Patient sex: M
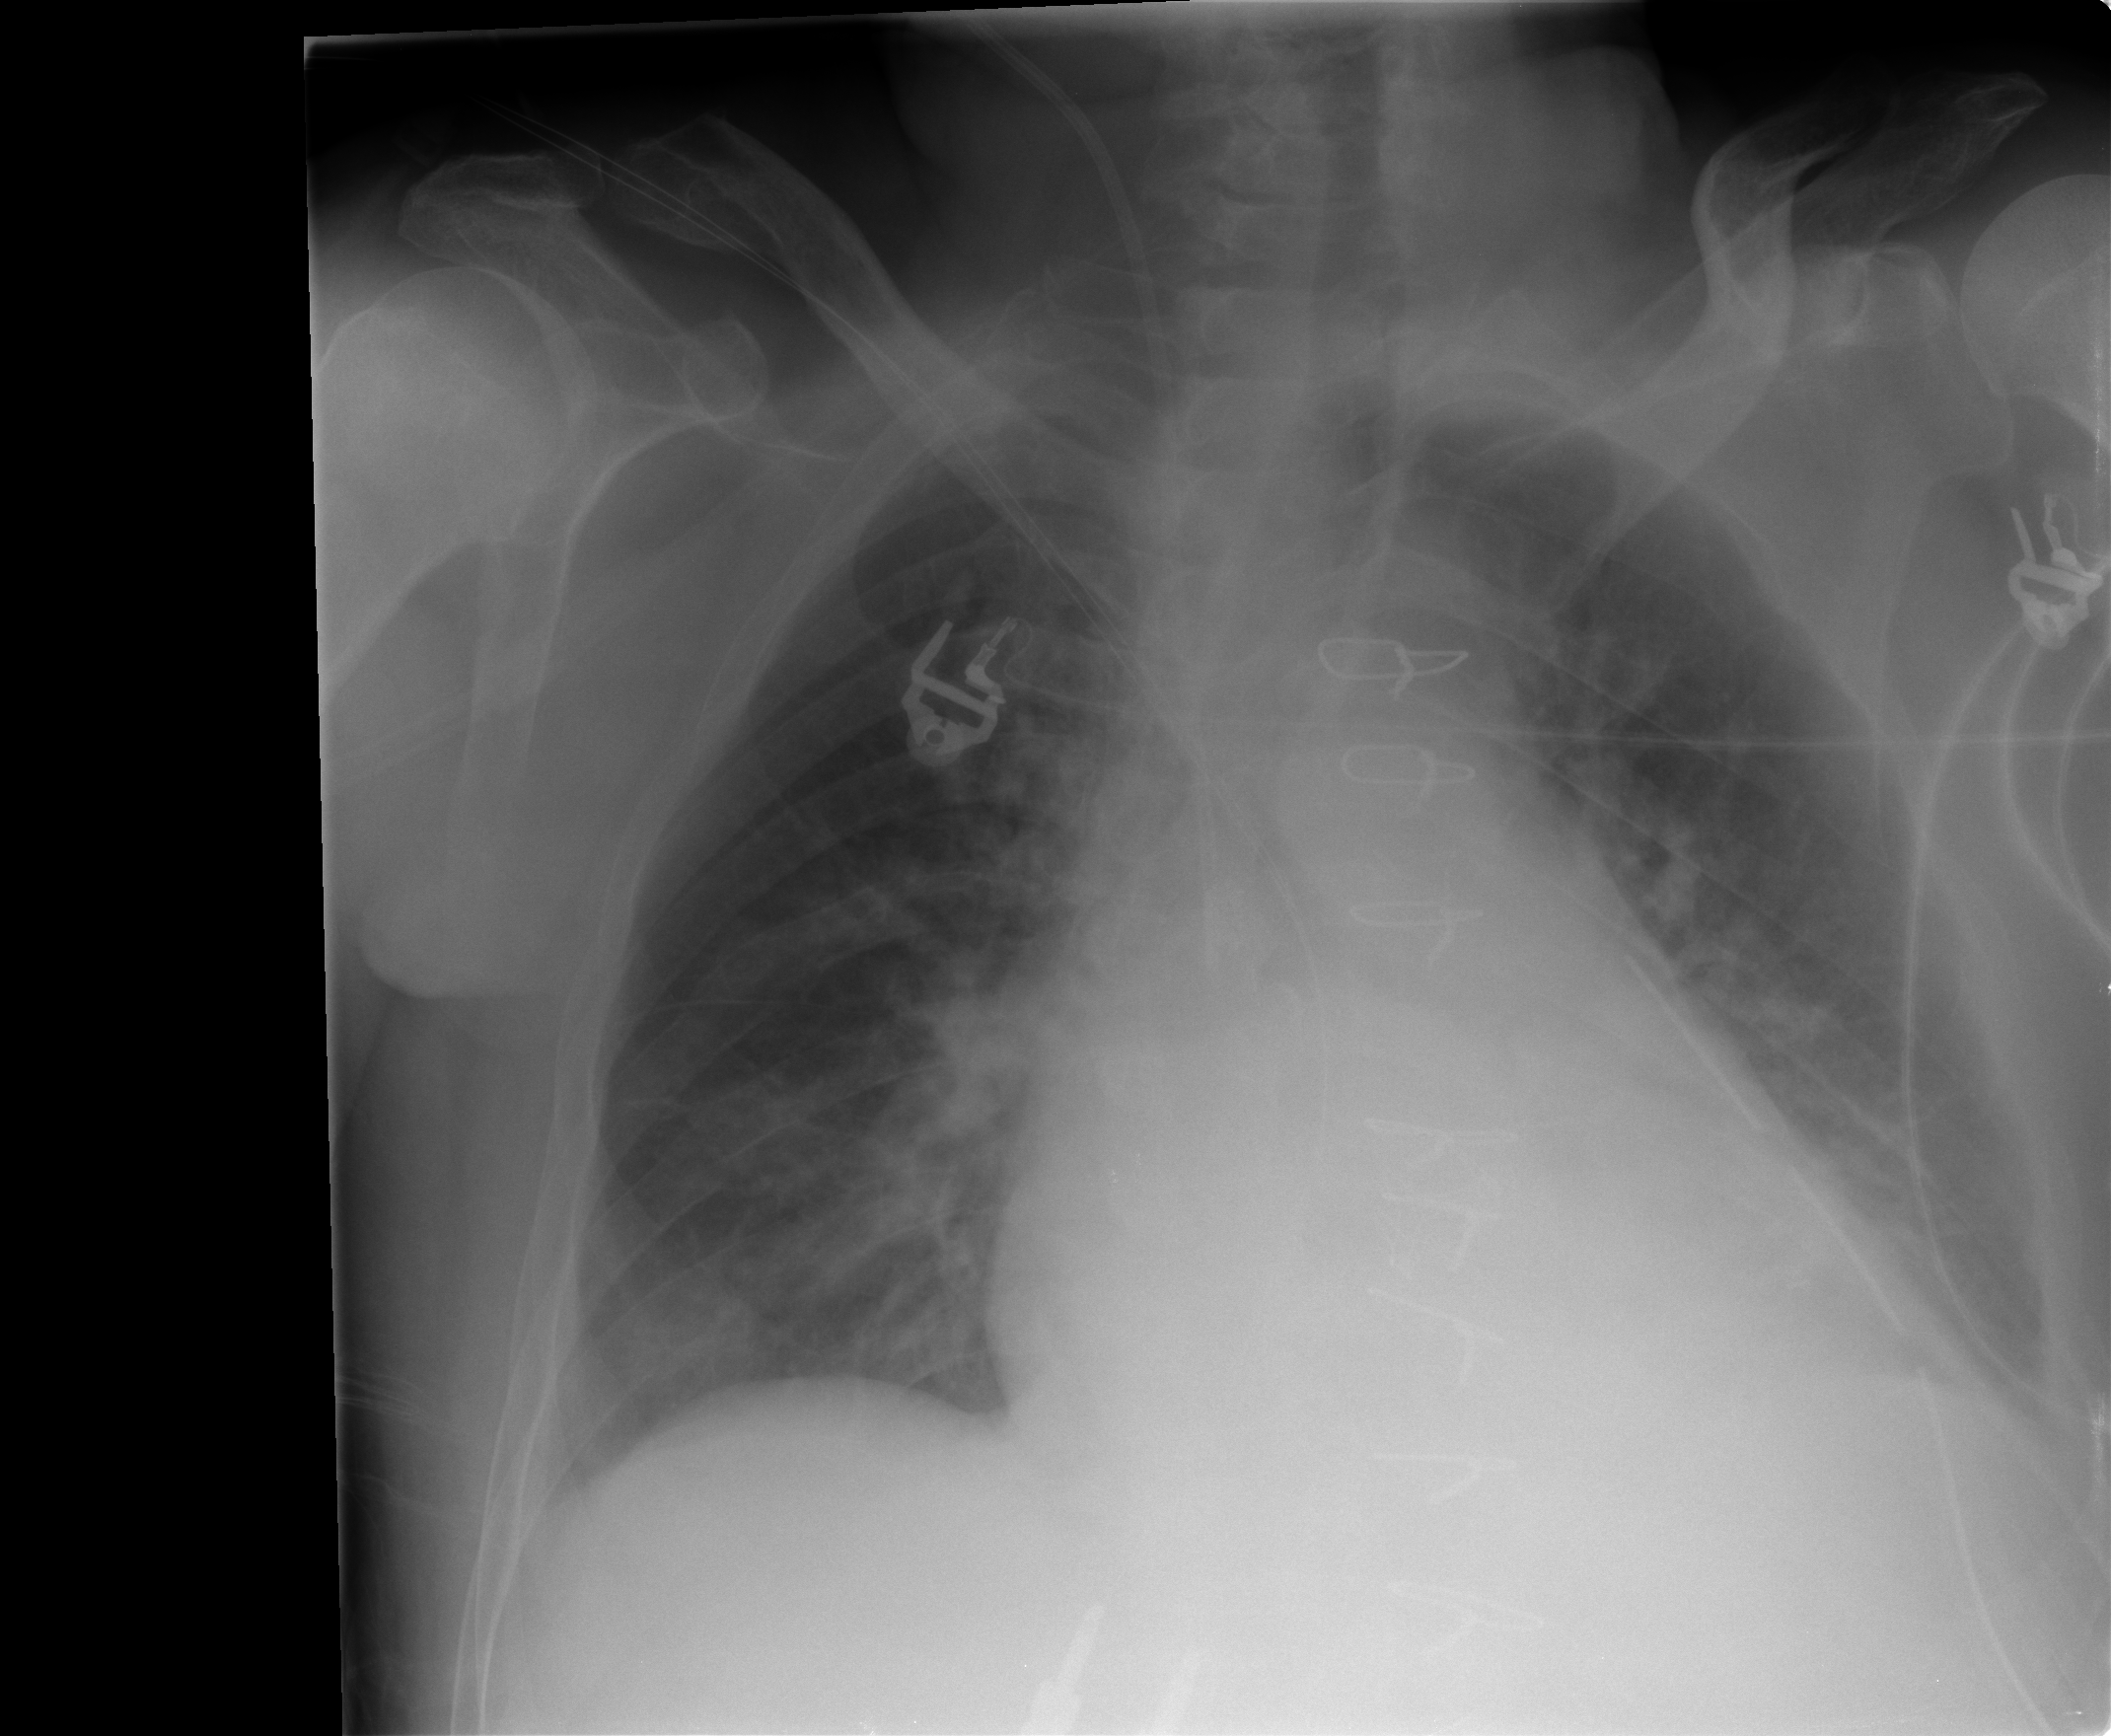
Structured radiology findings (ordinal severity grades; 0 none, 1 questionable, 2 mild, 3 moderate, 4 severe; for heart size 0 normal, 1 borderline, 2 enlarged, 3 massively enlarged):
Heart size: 2
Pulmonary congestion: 2
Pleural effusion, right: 1
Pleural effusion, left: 2
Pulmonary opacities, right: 0
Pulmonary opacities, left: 0
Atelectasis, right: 2
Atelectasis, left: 2